Chest X-ray:
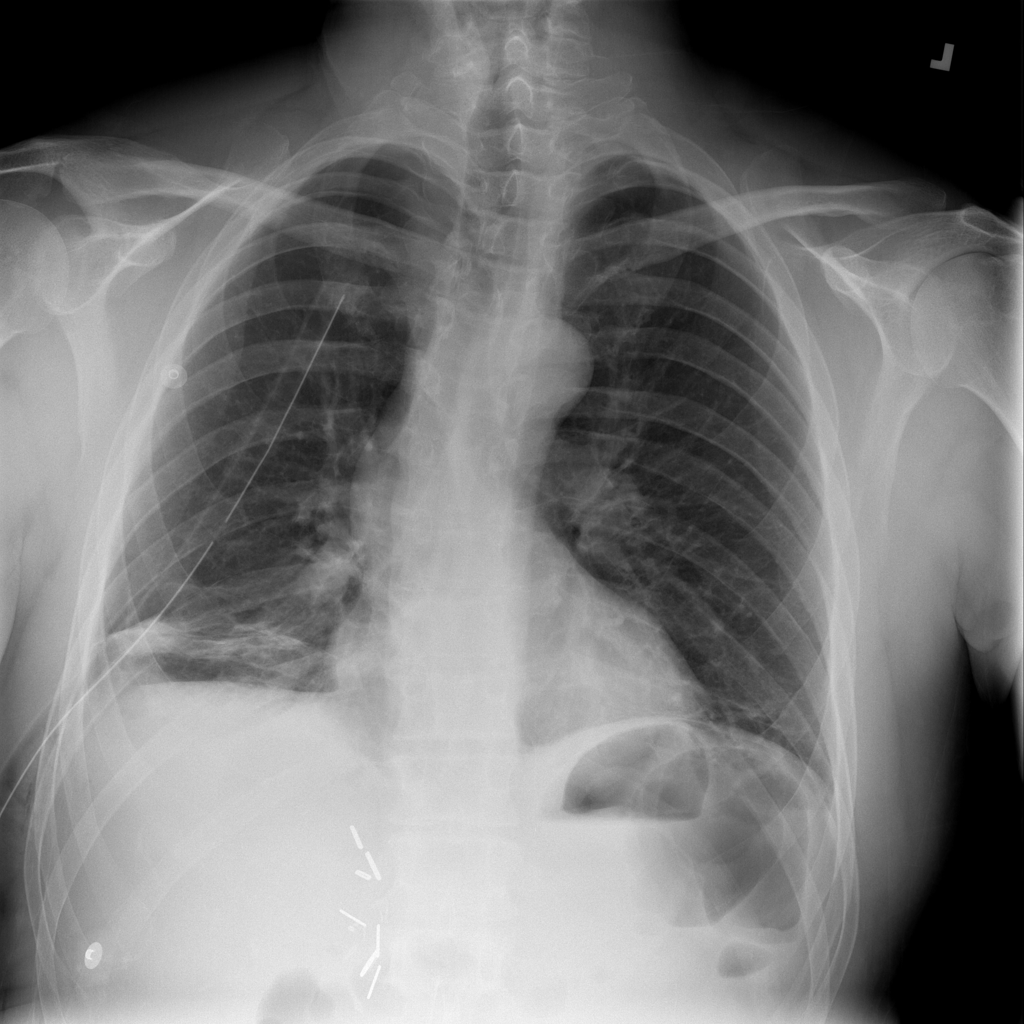
Findings: Pneumothorax, Atelectasis, Effusion
No abnormal finding: no